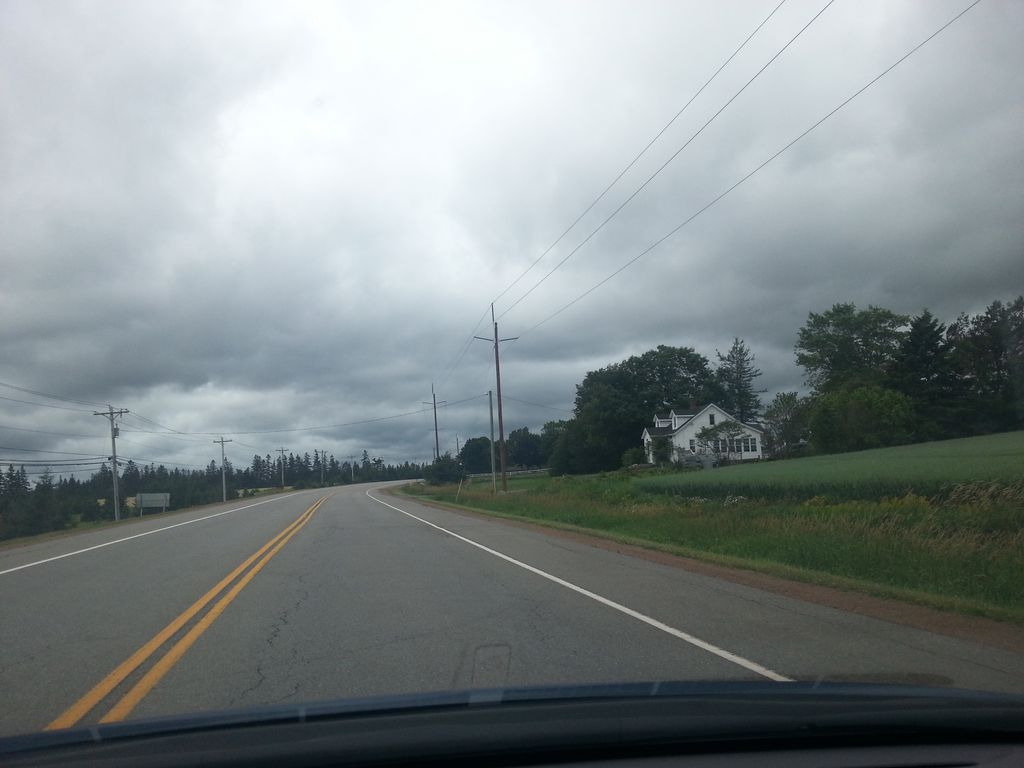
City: charlottetown